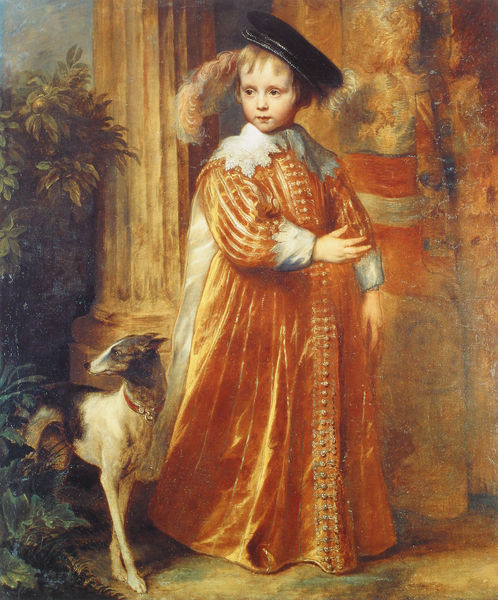
Titel: Prinz Wilhelm II. von Oranien-Nassau als Kind mit Windspiel
Künstler: Anthonis van Dyck
Institution: Dessau, Kulturstiftung Dessau-Wörlitz, Schloß Mosigkau, Inv. Nr. 13
Schlagwörter: blätter, feder, gemälde, hand, weiß, blume, blumen, finger, geste, hut, kleid, orange, schmuck, säule, hund, rot, kappe, mütze, wand, augen, kragen, stehen, porträt, vorhang, strauch, gewand, haare, reich, stehend, kind, blatt, pflanze, halsband, romantik, streifen, edel, junge, knöpfe, knabe, steht, windhund